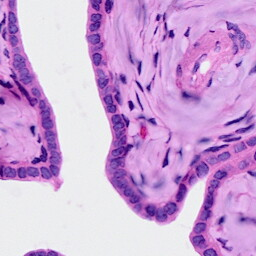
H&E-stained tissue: Ovarian